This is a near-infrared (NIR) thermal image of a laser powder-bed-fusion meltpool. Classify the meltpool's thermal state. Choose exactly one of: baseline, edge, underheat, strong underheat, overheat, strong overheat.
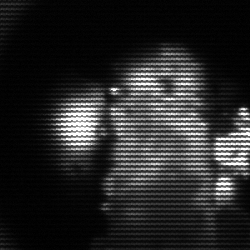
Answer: strong underheat